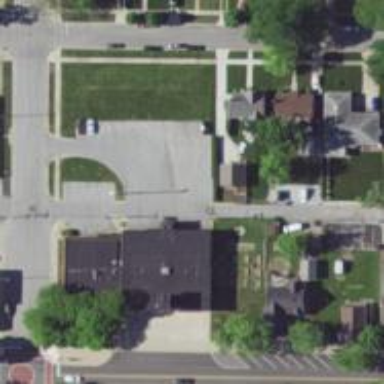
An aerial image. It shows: Alleyway designated as service road.